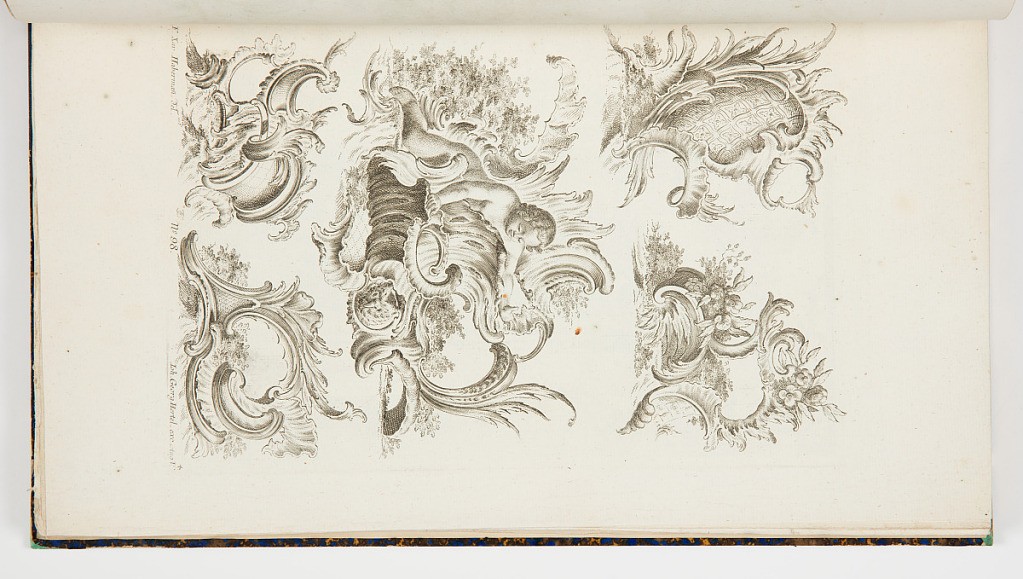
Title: Rocaille Cartouche Designs
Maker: Franz Xaver Habermann, German, 1721 – 1796
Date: mid- 18th century
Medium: Etching on off white laid paper
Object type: Print
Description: Designs for rocaille cartouches. The larger central cartouche features a young child looking down over scrolls at an owl that peaks its head through a hole. The plate is signed and numbered.